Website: walmart
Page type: billing-address
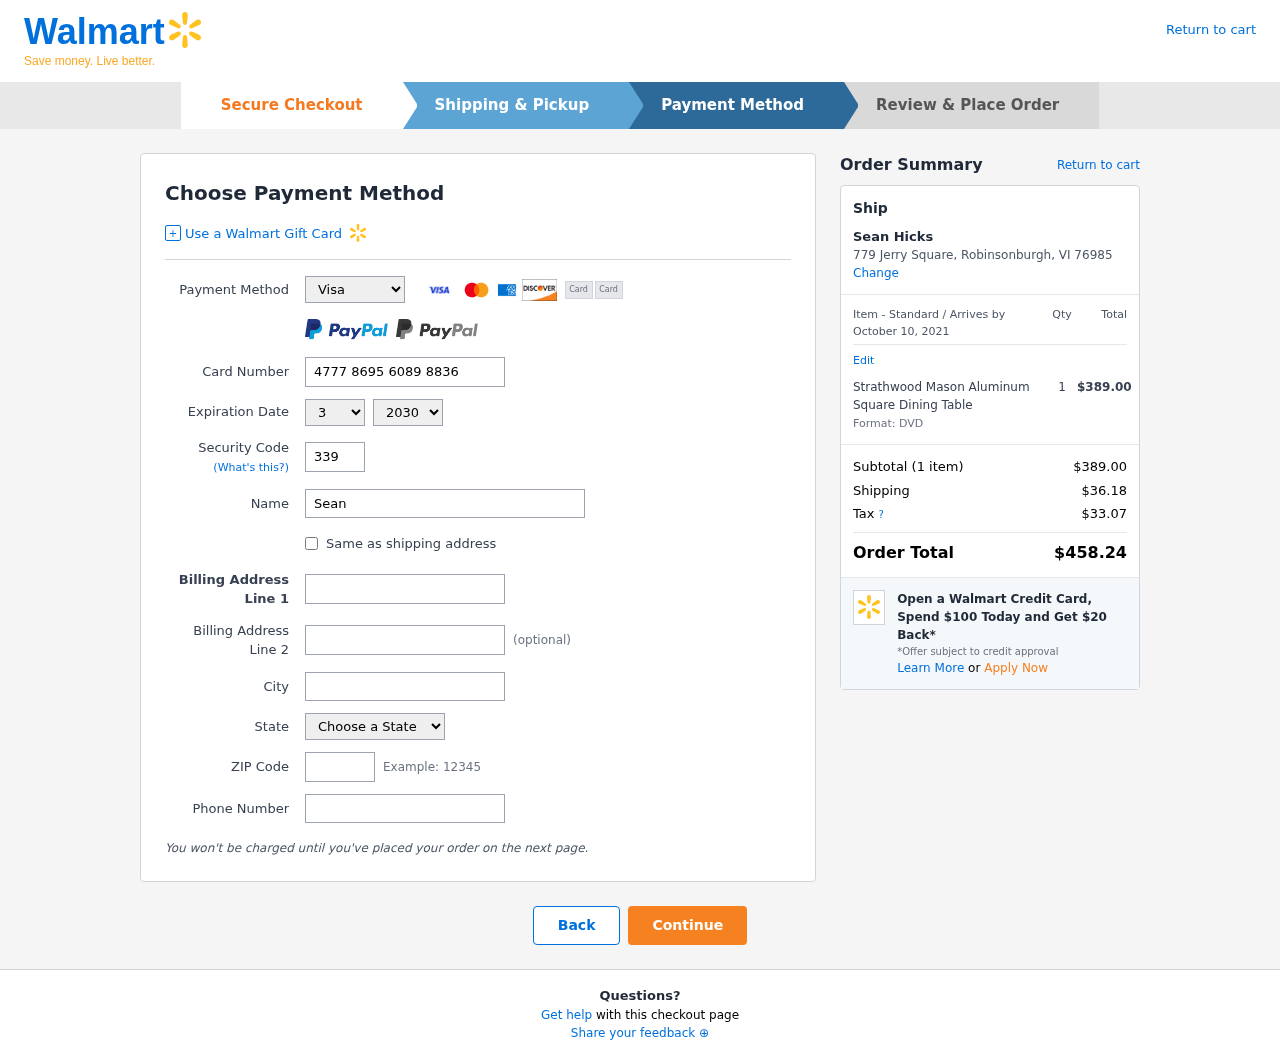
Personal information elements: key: PII_CARD_CVV
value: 339
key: PII_CARD_EXPIRY_MONTH
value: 03
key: PII_CARD_EXPIRY_YEAR
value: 30
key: PII_CARD_NUMBER
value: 4777 8695 6089 8836
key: PII_CARD_TYPE
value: Visa
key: PII_CITY
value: Robinsonburgh
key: PII_CITY_STATE_ZIP
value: Robinsonburgh, VI 76985
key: PII_FULLNAME
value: Sean Hicks
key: PII_PHONE
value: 9928732094
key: PII_POSTCODE
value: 76985
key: PII_STATE
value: VI
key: PII_STREET
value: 779 Jerry Square
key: PII_FULLNAME2
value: Sean Hicks
Product elements: key: PRODUCT1_NAME
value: Strathwood Mason Aluminum Square Dining Table
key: PRODUCT1_PRICE
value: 389
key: PRODUCT1_QUANTITY
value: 1
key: PRODUCT1_DESC
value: Format: DVD
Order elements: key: ORDER_DELIVERY_DATE
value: October 10, 2021
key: ORDER_NUM_ITEMS
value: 1
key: ORDER_SUBTOTAL
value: $389.00
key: ORDER_SHIPPING_COST
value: $36.18
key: ORDER_TAX
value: $33.07
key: ORDER_TOTAL
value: $458.24